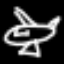
Label: airplane